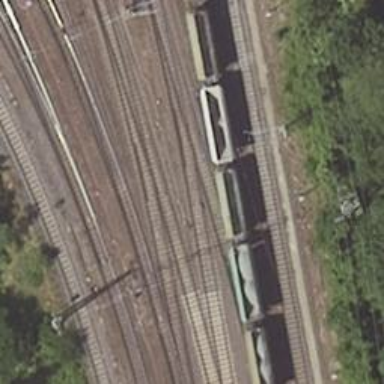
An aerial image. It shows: Railway track with contact lines for electrification.